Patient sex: F
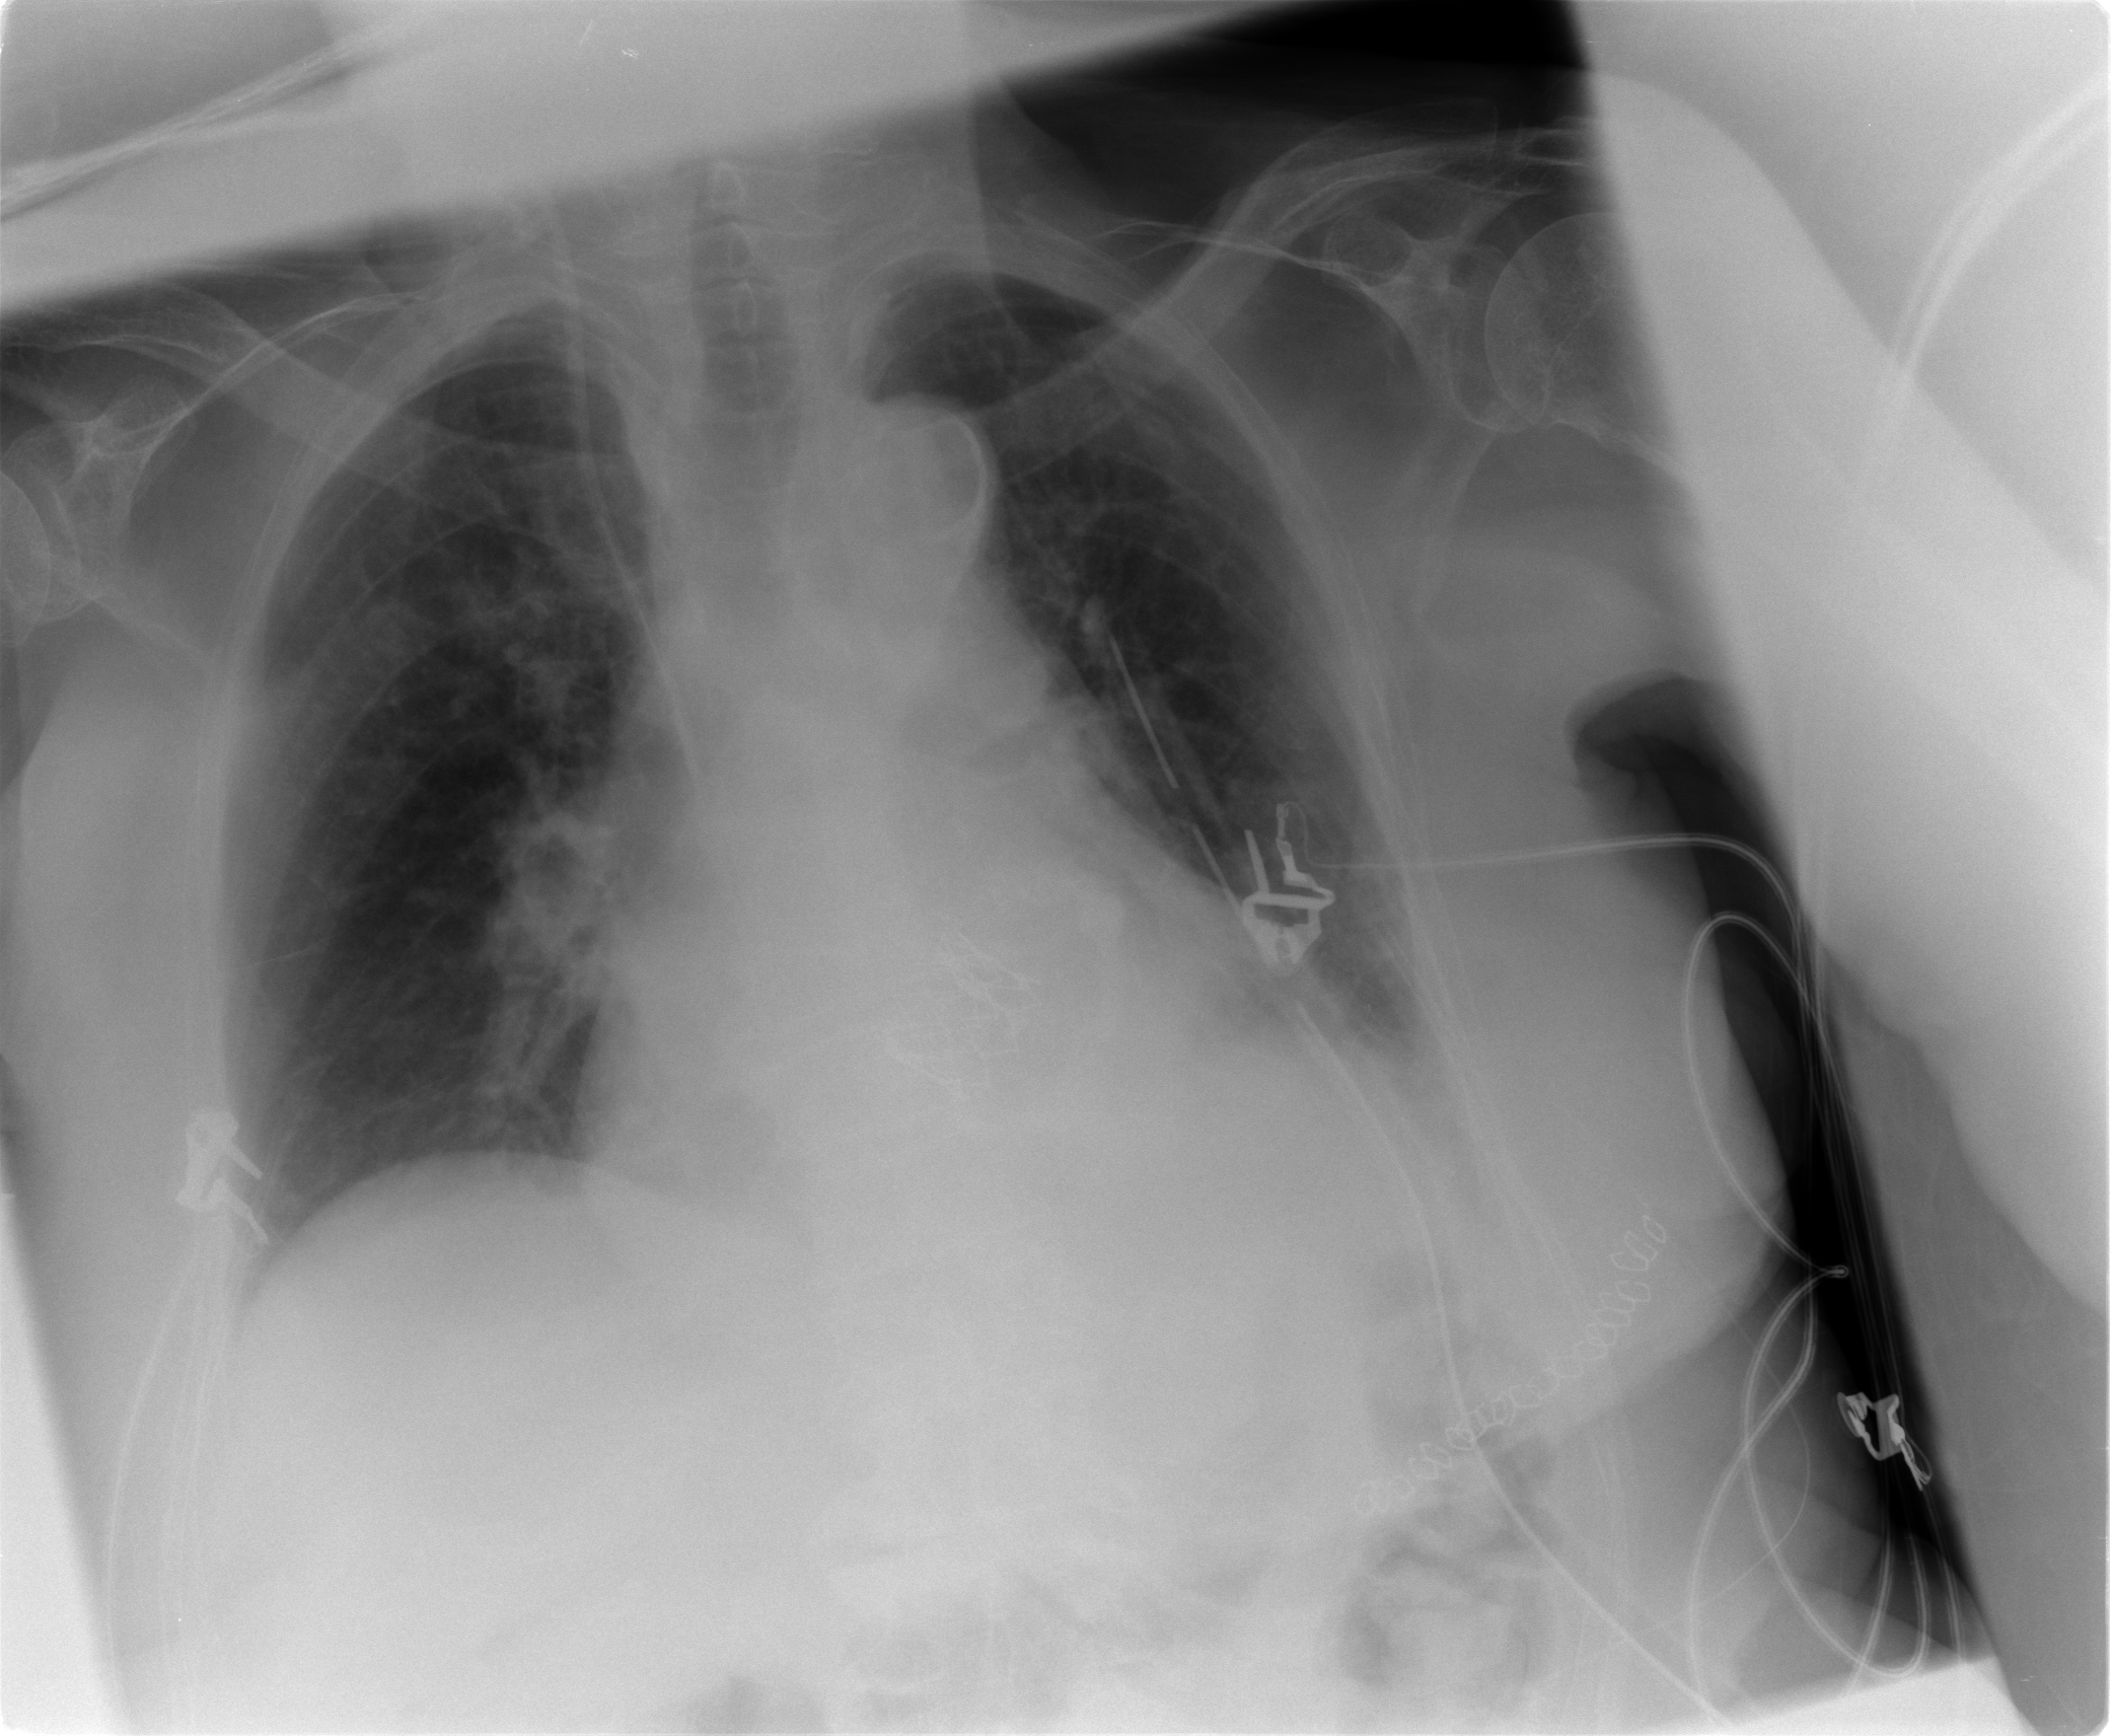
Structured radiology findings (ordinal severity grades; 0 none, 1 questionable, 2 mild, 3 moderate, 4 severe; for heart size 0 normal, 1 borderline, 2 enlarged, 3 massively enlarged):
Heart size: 2
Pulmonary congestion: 1
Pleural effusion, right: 0
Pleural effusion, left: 2
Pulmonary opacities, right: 0
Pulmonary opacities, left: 1
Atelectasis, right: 1
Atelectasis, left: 2